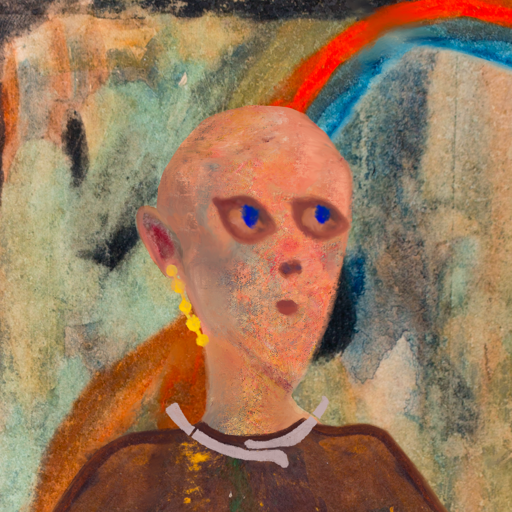
Background: Childish, Head And Neck Side: Irani, Face Side: Mother_And_Son_Mother, Bust: Comrade, Hair Side: Blank, Head Accessory: Blank, Second Necklace: Blank, Necklace: Hypocrite_2, Baby: Blank